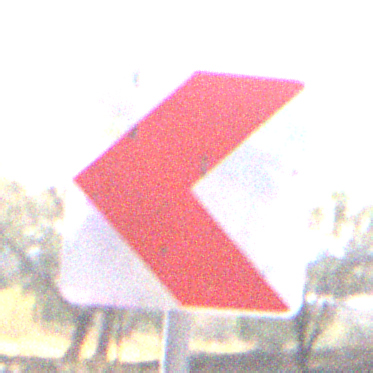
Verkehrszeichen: RichtungstafelnInKurvenKleinRechts
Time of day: Midday
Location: Outdoor (Nature)
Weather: Clear
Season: NotSpecified
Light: Natural